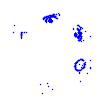
Particle: kaon